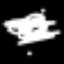
Label: line